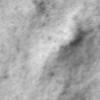
Label: no_change